Current action and preconditions to check: path_clear

Your task: For each precondition in the list above, predict whether it will hold at this action.

Consider the current scene as observed from the mobile robot's camera, and analyze the predicted future states of all dynamic agents (e.g., people, animals, vehicles, or any moving entities) within the NEXT SECOND.

IMPORTANT: Only answer "very likely" if you are absolutely certain—based on strong, clear evidence—that a dynamic agent will violate the precondition in the predicted future state. Do NOT answer "very likely" for unlikely, ambiguous, or low-probability risks.

Ask yourself for each precondition: Is there a high probability, with clear and convincing evidence, that the predicted future states of any dynamic agent will interfere with the predicted future state of the currently executing action within the NEXT SECOND, causing that precondition to fail?

Assess the risk level based on these predictions. Use "likely" or "very likely" if motions create a clear risk of interference.

Use "neutral" or "improbable" if agents are nearby but their predicted paths are clearly diverging or non-conflicting.

Failure Risk Categories: "very improbable", "improbable", "neutral", "likely", "very likely"

Answer Format: Output ONLY the probability_of_failure value from these categories: "very improbable", "improbable", "neutral", "likely", "very likely"

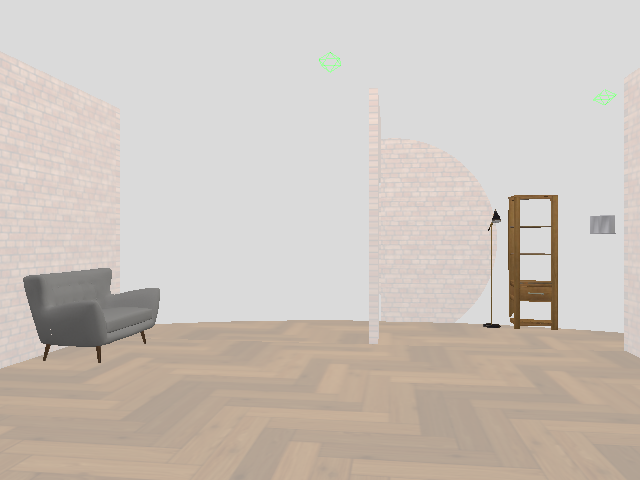

Answer: very improbable